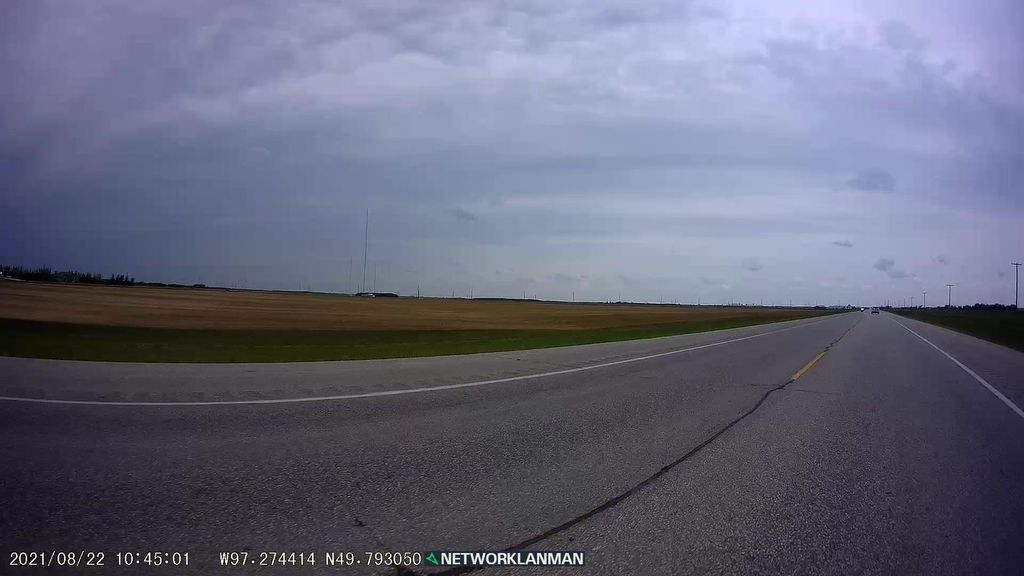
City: winnipeg